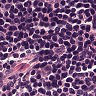
Metastatic tissue present: no